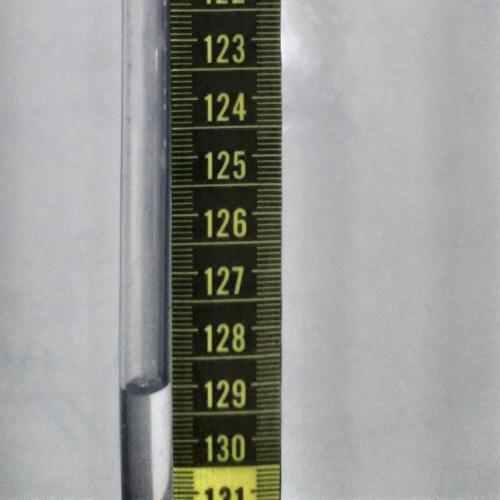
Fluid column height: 129.0 cm